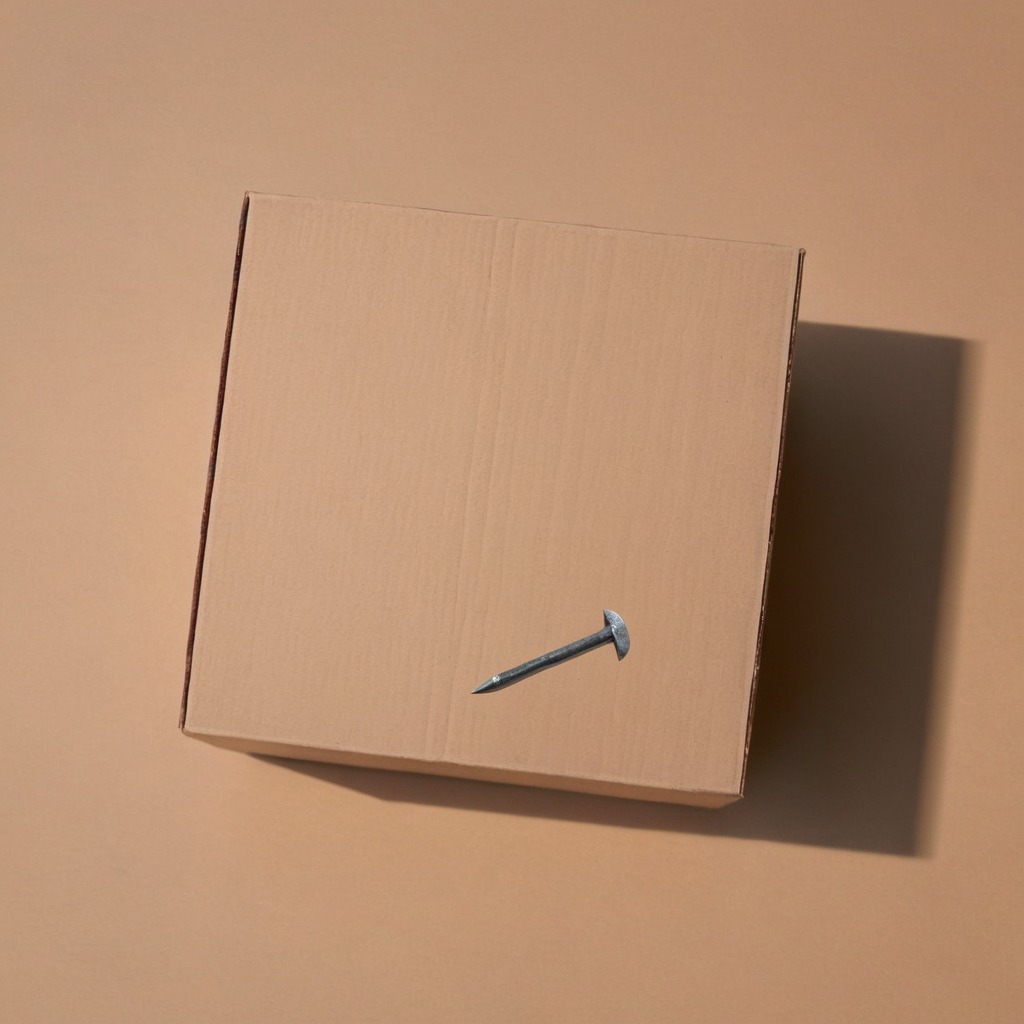
An iron nail is lying on a clean dry cardboard box surface in an outdoor workshop during daytime bright natural light soft shadows slightly creased but